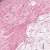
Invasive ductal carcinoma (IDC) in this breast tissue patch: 0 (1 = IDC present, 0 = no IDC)